Field crop: maize
Growth stage: 2
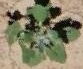
Species: chenopodium